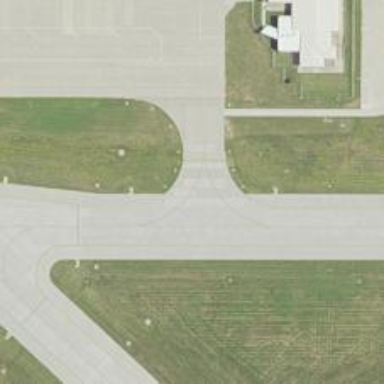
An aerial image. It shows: View of taxiway at the airport.